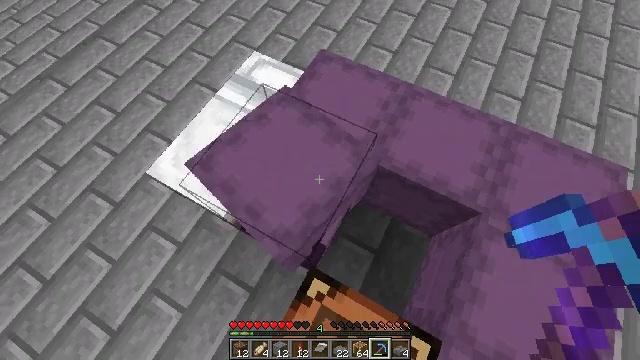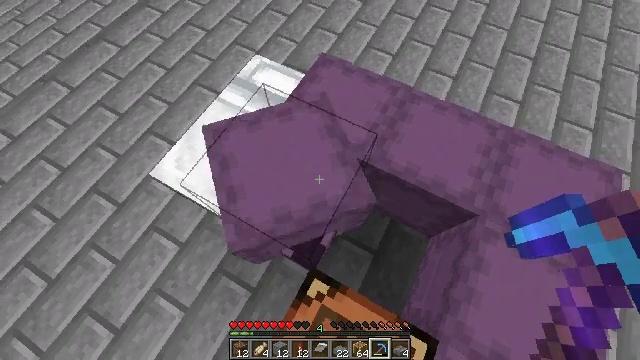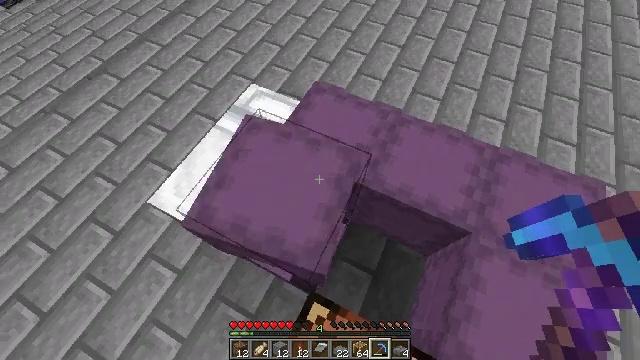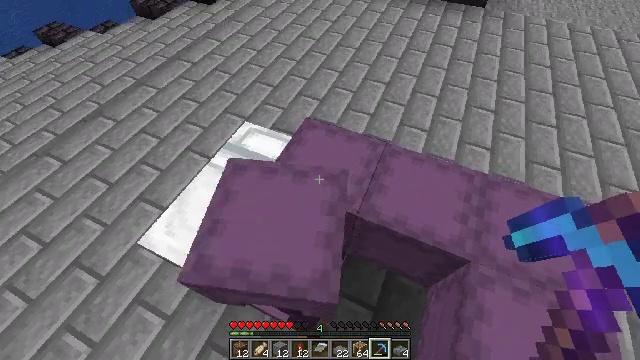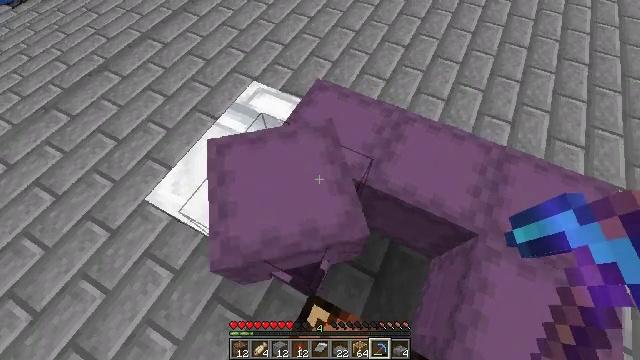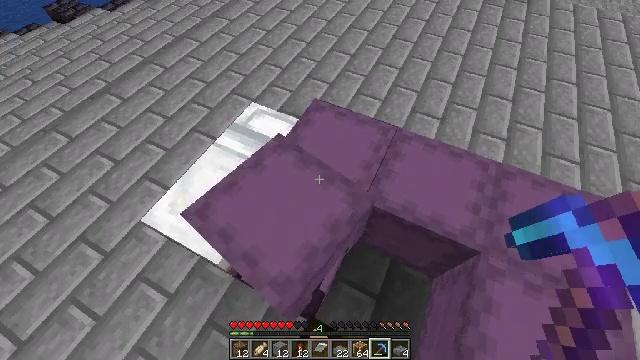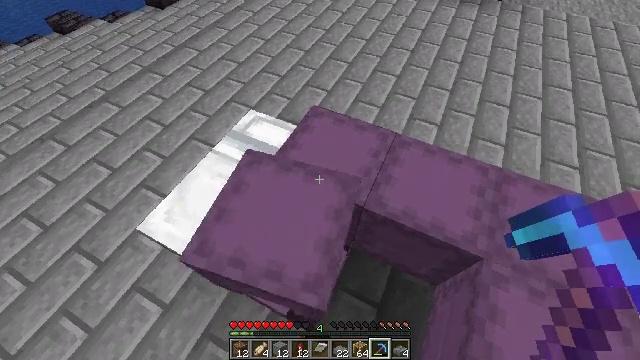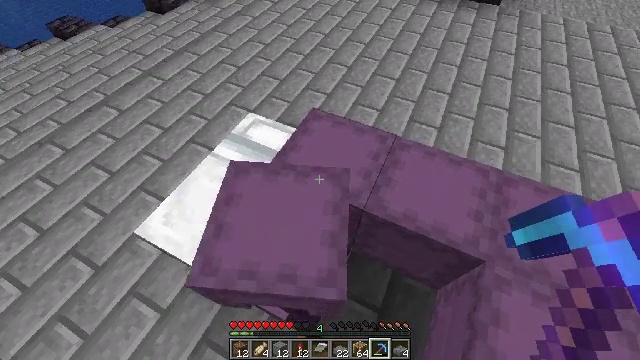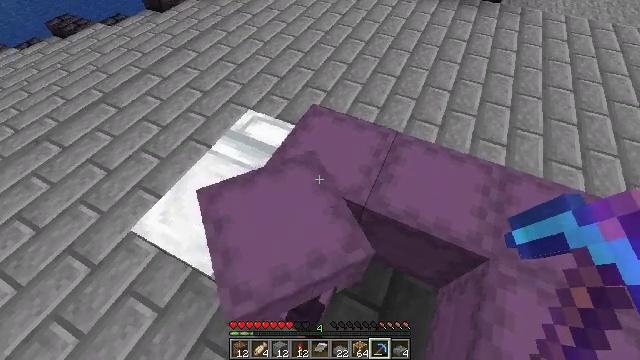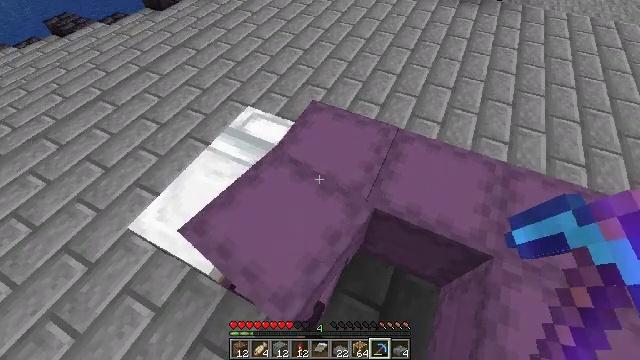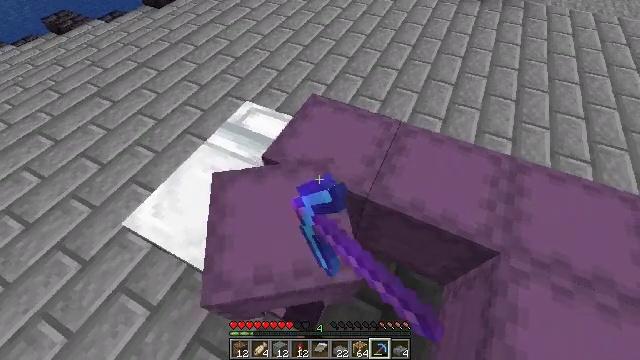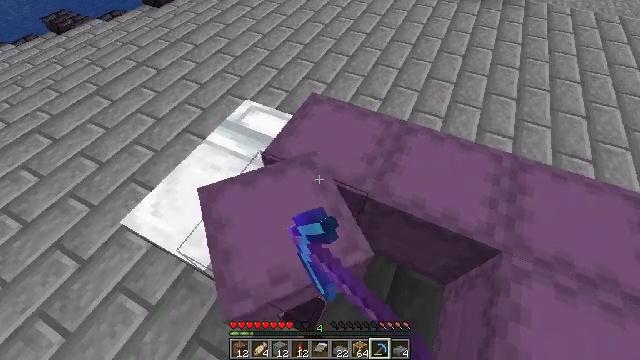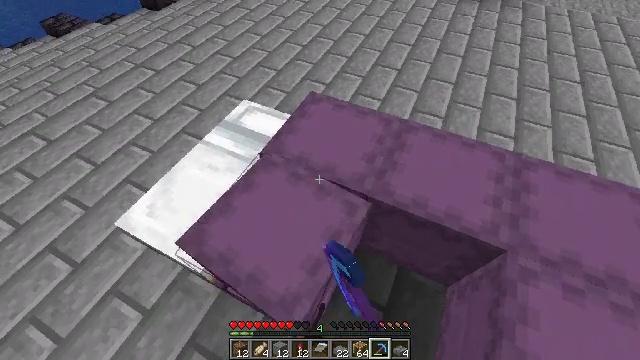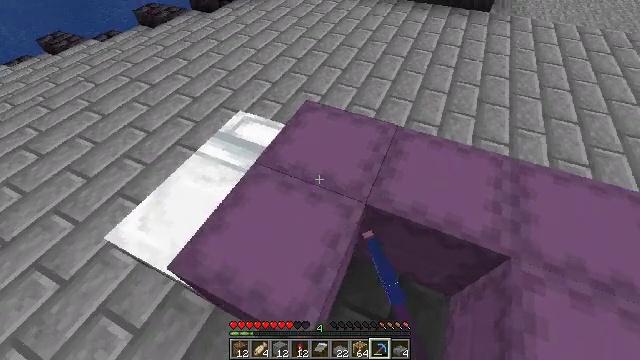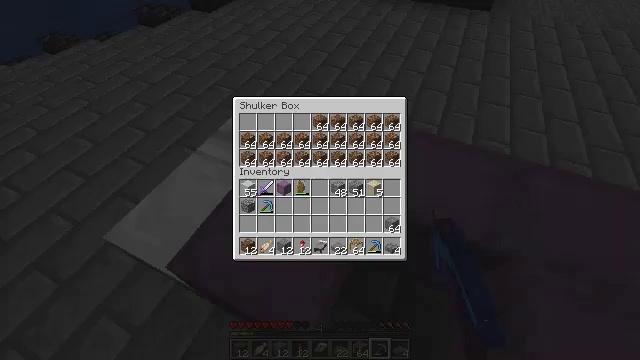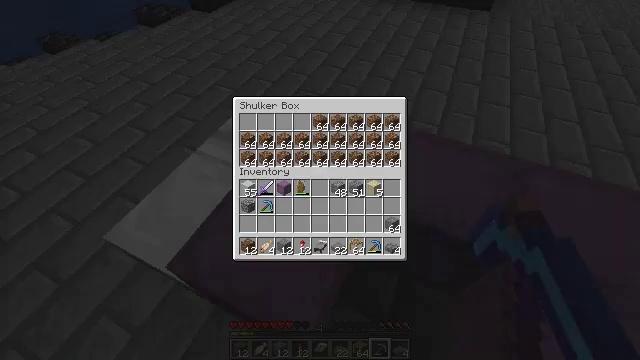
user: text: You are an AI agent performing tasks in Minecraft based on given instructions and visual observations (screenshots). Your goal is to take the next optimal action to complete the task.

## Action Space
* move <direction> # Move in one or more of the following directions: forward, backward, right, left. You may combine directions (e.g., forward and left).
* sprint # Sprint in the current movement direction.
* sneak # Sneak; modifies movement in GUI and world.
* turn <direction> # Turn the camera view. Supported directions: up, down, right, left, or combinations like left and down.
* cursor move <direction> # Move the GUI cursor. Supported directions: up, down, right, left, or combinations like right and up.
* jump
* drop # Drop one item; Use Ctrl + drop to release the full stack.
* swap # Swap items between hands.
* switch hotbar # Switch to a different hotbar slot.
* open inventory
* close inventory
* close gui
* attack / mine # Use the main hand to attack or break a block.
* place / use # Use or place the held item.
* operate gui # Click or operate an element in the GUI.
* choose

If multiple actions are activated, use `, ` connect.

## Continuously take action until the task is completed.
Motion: motion action
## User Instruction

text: Retrieve the shulker box into the inventory.
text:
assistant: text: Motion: no_op
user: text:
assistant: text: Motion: turn right and up
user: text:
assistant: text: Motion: turn right and up
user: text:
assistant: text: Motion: turn right and up
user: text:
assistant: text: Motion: turn up
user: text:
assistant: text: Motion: turn up
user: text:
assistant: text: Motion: no_op
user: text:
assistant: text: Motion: no_op
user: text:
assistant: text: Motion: use / place
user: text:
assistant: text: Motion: use / place
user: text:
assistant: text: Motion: no_op
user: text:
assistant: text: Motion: no_op
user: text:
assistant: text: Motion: turn right and up
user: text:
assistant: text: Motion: cursor move up, open gui
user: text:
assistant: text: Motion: no_op
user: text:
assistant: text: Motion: no_op
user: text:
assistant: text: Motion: no_op
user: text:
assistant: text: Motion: no_op
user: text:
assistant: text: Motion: no_op
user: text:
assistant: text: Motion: close gui
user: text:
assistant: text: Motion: open inventory
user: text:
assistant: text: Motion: no_op
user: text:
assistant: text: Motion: no_op
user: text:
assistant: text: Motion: turn up
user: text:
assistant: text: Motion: turn right and up
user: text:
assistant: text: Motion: turn right and up
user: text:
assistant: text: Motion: turn right
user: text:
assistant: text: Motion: turn right
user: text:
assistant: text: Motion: use / place
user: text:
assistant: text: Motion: use / place